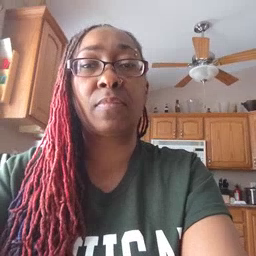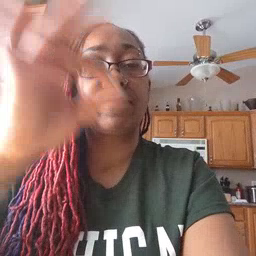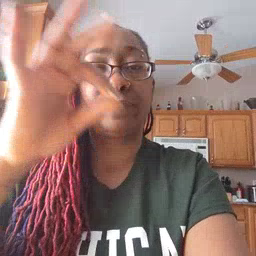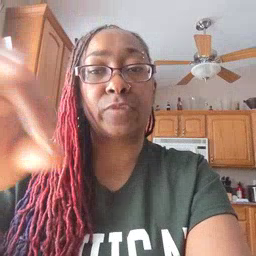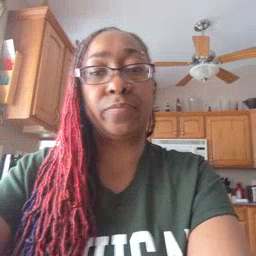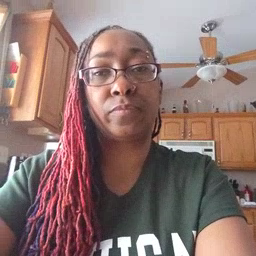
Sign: frenchfries